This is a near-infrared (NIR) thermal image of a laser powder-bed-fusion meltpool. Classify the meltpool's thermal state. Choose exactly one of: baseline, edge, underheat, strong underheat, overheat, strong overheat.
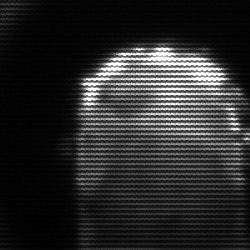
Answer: baseline